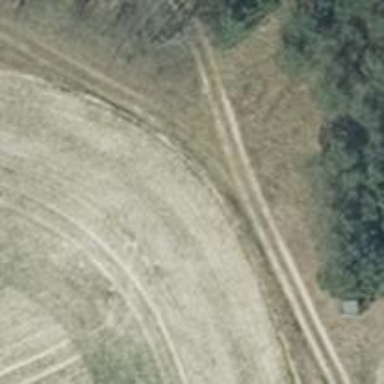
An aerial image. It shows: Dirt track with grade 4 surface.